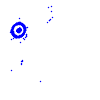
Particle: electron